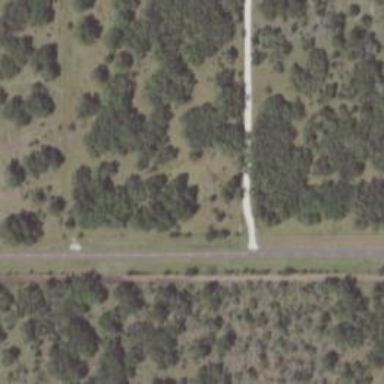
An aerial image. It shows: Secondary road.